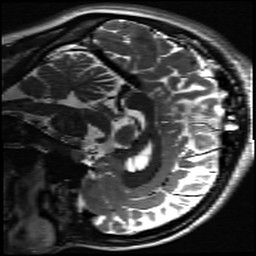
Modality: inplaneT2
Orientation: sagittal